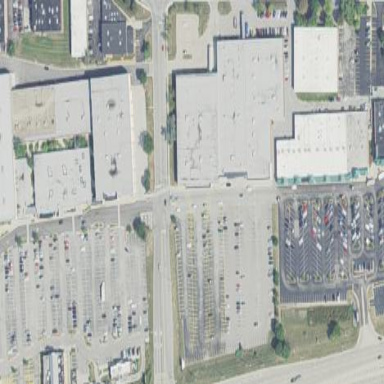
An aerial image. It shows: Retail area.